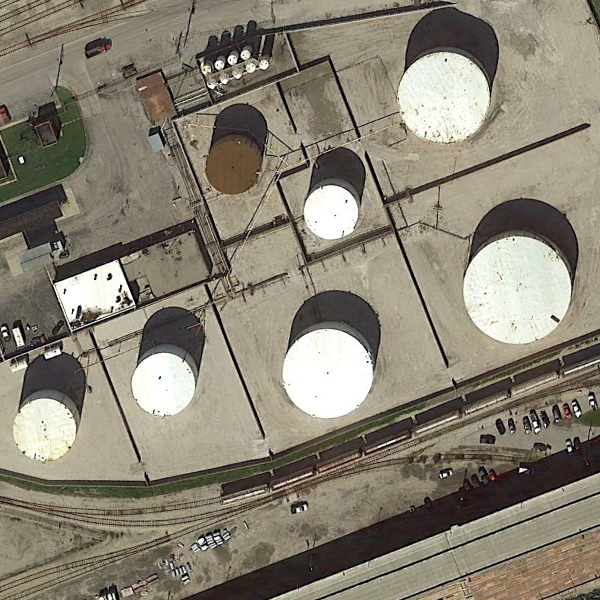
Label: StorageTanks